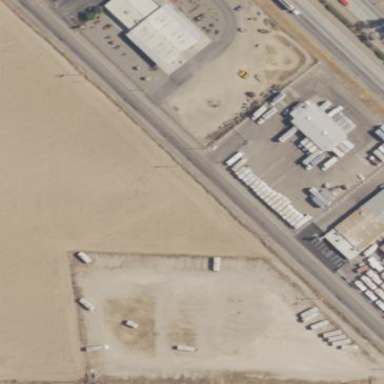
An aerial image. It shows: Commercial area designated for freight truck terminal.